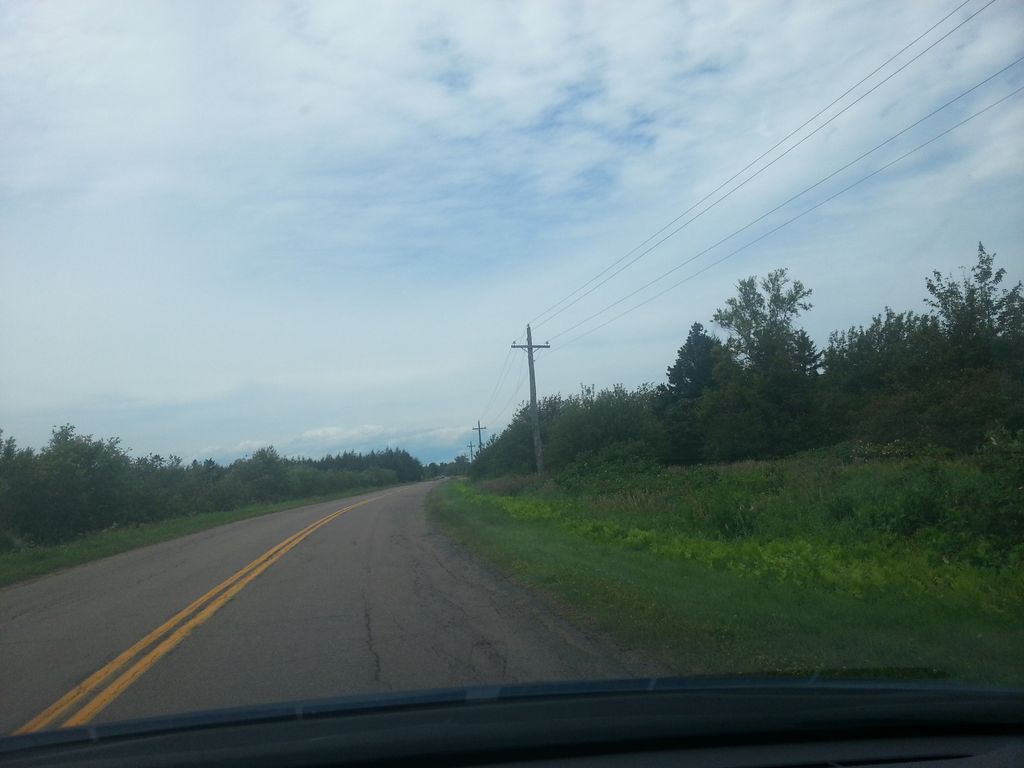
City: charlottetown